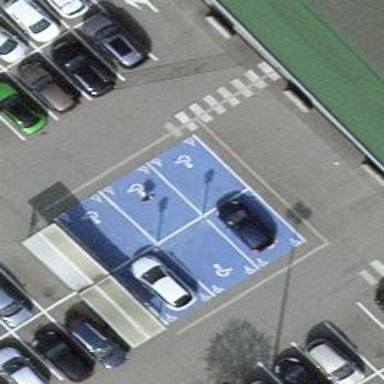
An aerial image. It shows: Disabled parking space.